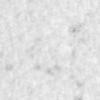
Label: no_change